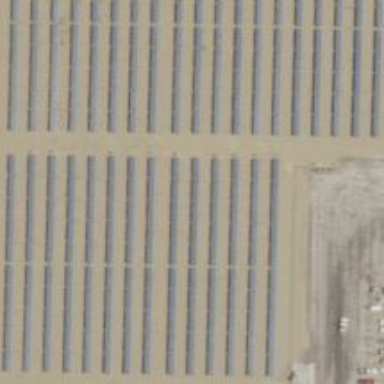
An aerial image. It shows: Solar power plant using photovoltaic technology to generate electricity.